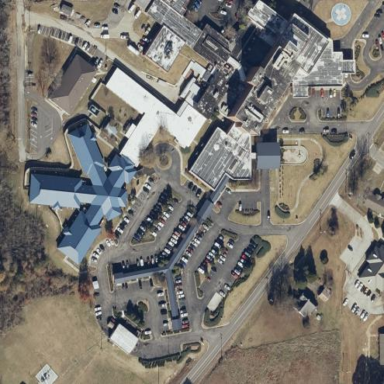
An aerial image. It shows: Hospital providing healthcare services.